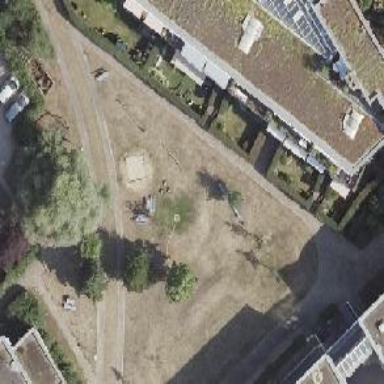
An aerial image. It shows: Playground area for leisure activities on the land.